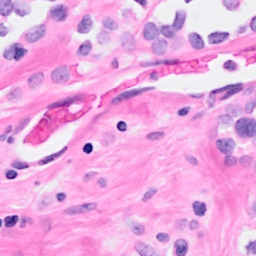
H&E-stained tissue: Breast